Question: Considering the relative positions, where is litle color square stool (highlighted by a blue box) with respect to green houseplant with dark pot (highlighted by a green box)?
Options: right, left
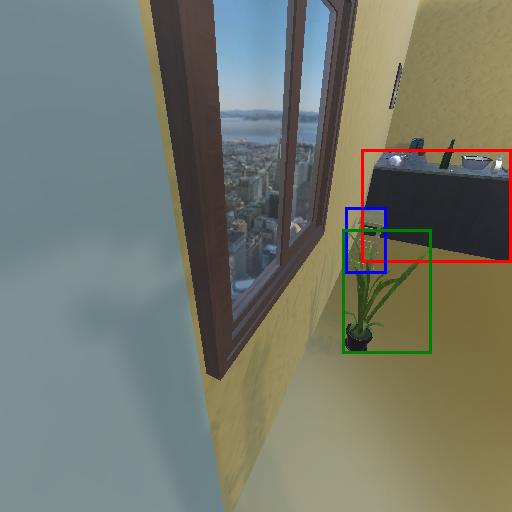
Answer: right